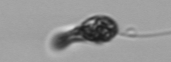
Label: Euglena